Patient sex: F
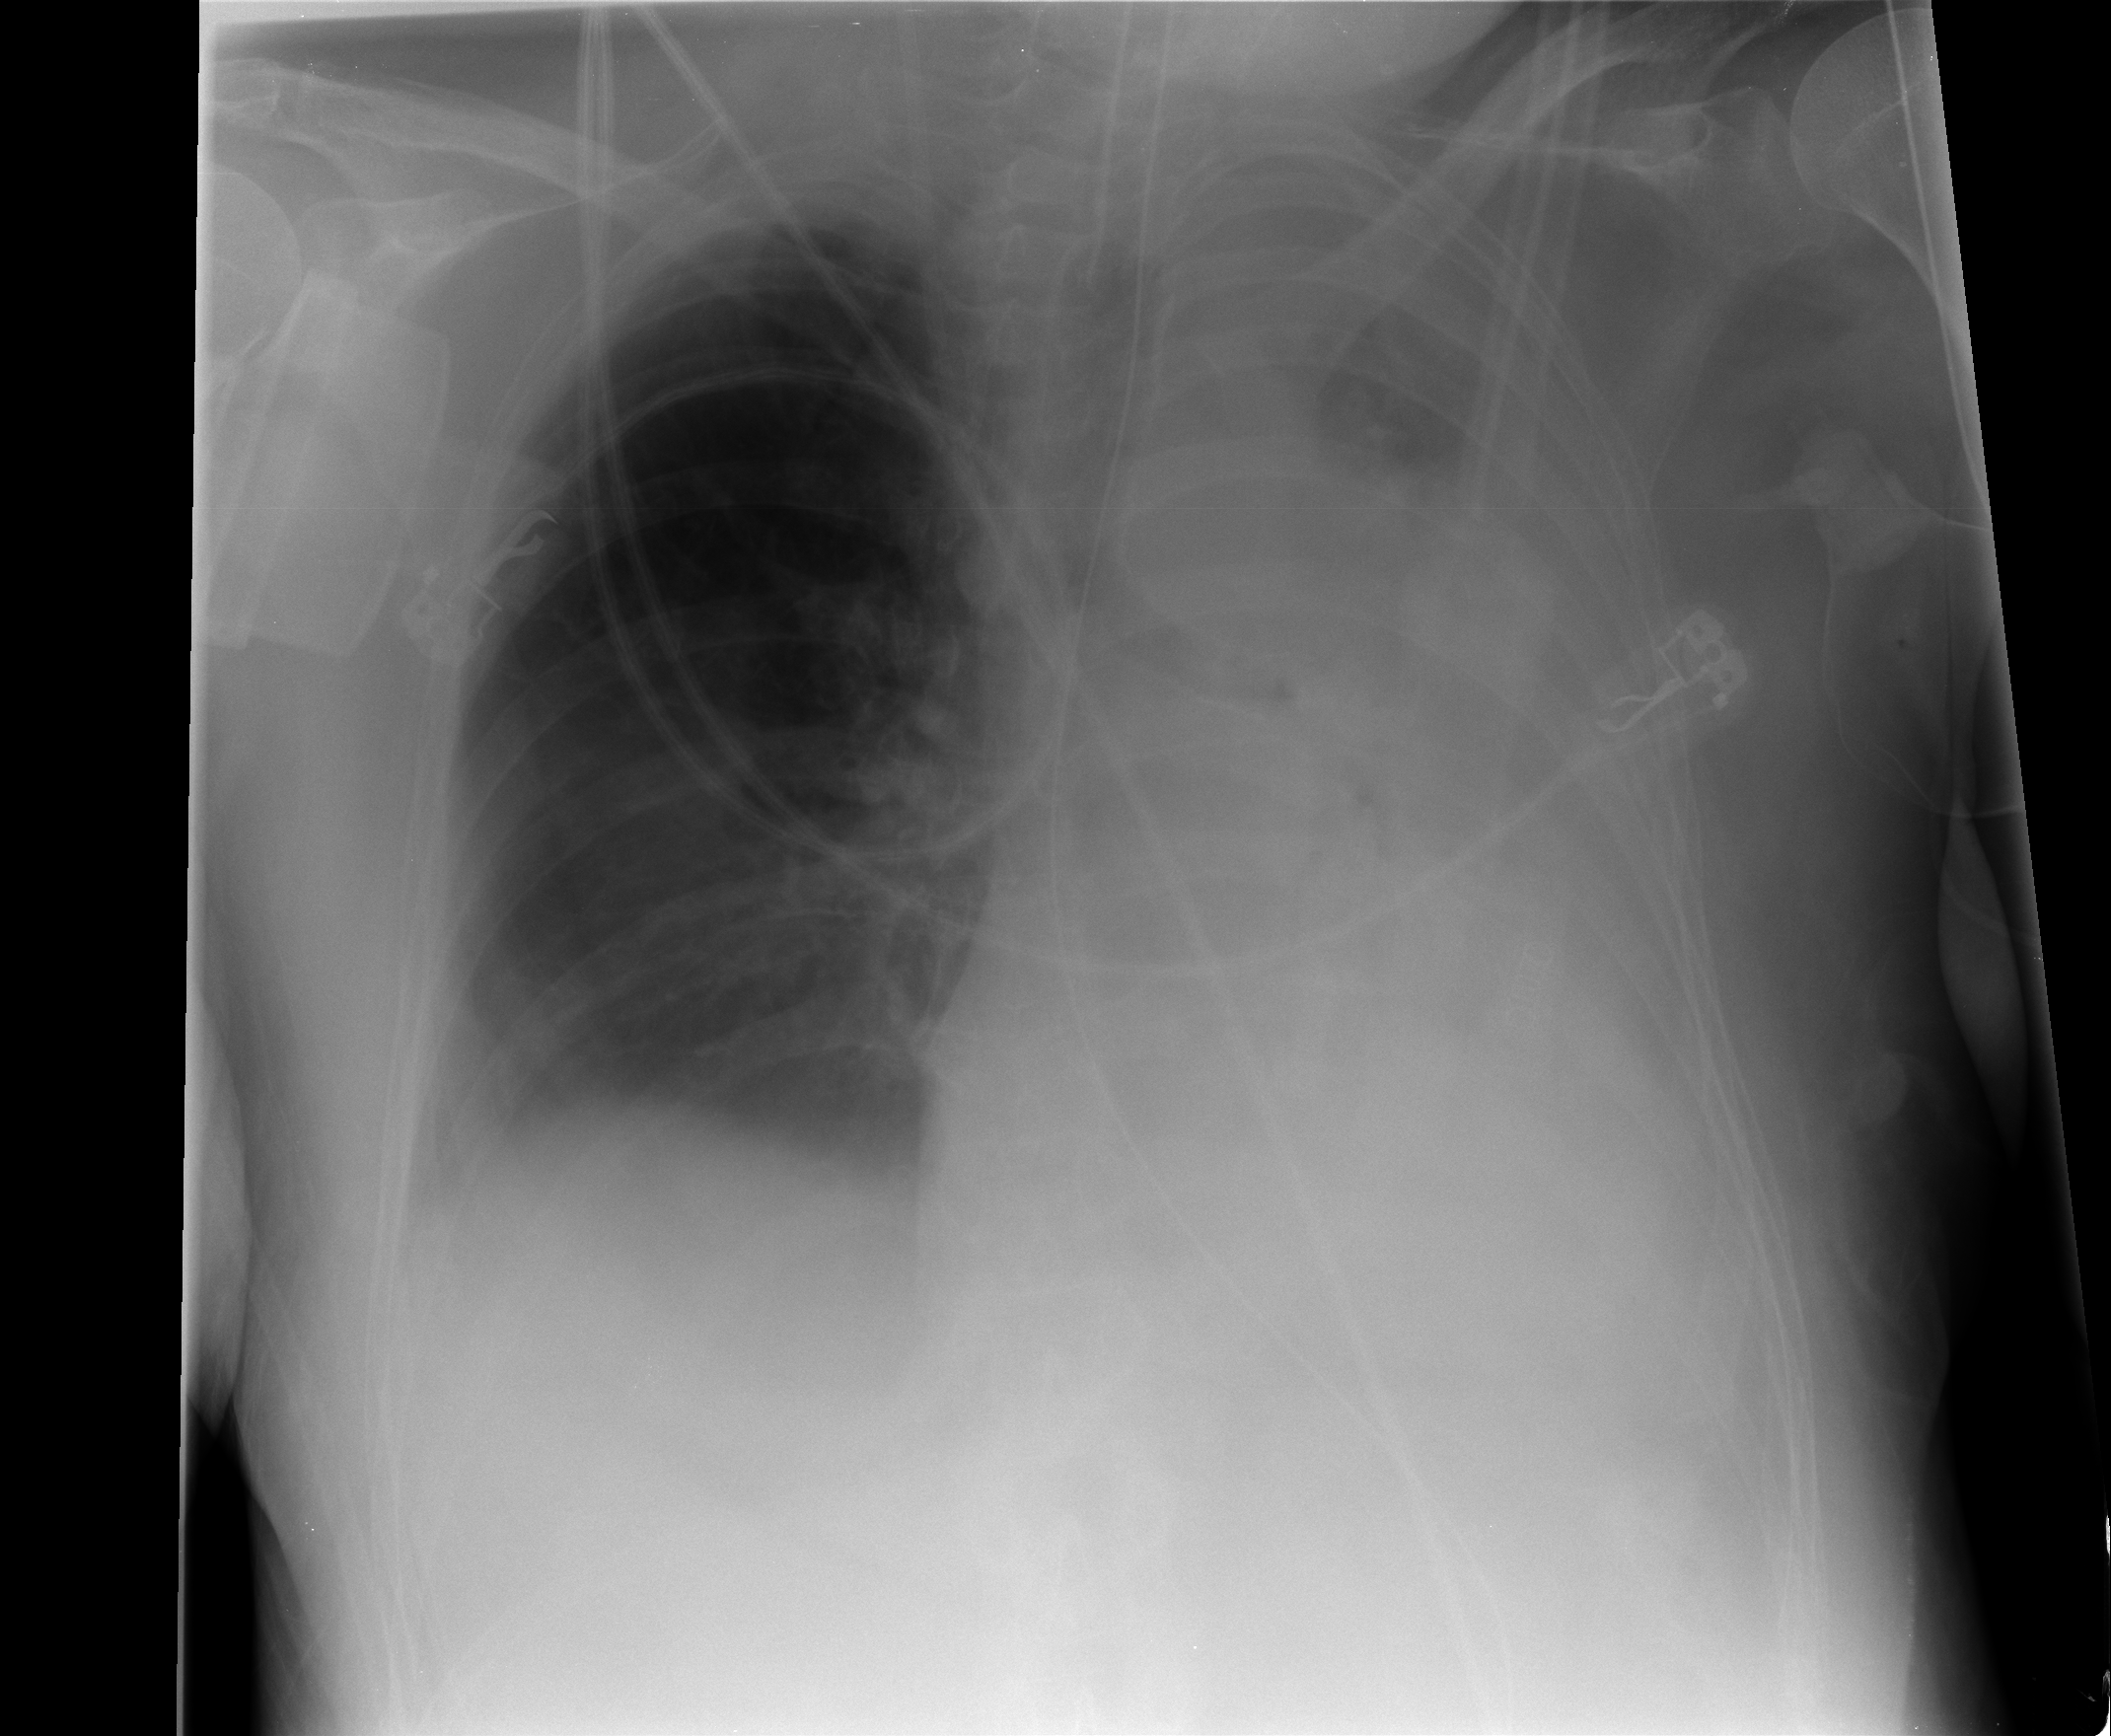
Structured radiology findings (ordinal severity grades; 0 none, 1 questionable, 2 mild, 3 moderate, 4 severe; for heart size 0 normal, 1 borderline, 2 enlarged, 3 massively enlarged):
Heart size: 0
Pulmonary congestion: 0
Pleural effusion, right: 2
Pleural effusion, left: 3
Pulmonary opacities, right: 1
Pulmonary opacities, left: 3
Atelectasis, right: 2
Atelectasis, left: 4